Question: Well to show you the problem I will simply show you an screenshot:

The Problem is that there is an horizontal scrolling bar, but i want that if the text is longer in one cell, that the text just makes a new line and the cell gets bigger.
Here you can see the markup of that table. I am using the latest bootstrap version
'''
<article class="col-lg-9 col-md-9 col-sm-9 pull-right">
<table class="table table-striped table-condensed">
<thead>
<tr>
<td>Room</td>
<td>Player</td>
<td>Text</td>
</tr>
</thead>
<tbody>
<?php
$chatLog = new ChatLogParser('C:\AtWar\Service\Logs4-01-29_chat.log');
$logs = $chatLog->parseToObject();
foreach($logs AS $log)
{
echo "<tr><td>".$log[0]."</td><td><strong>".$log[1]."</strong></td><td>".$log[2]."</td></tr>";
}
?>
</tbody>
</table>
</article>
'''
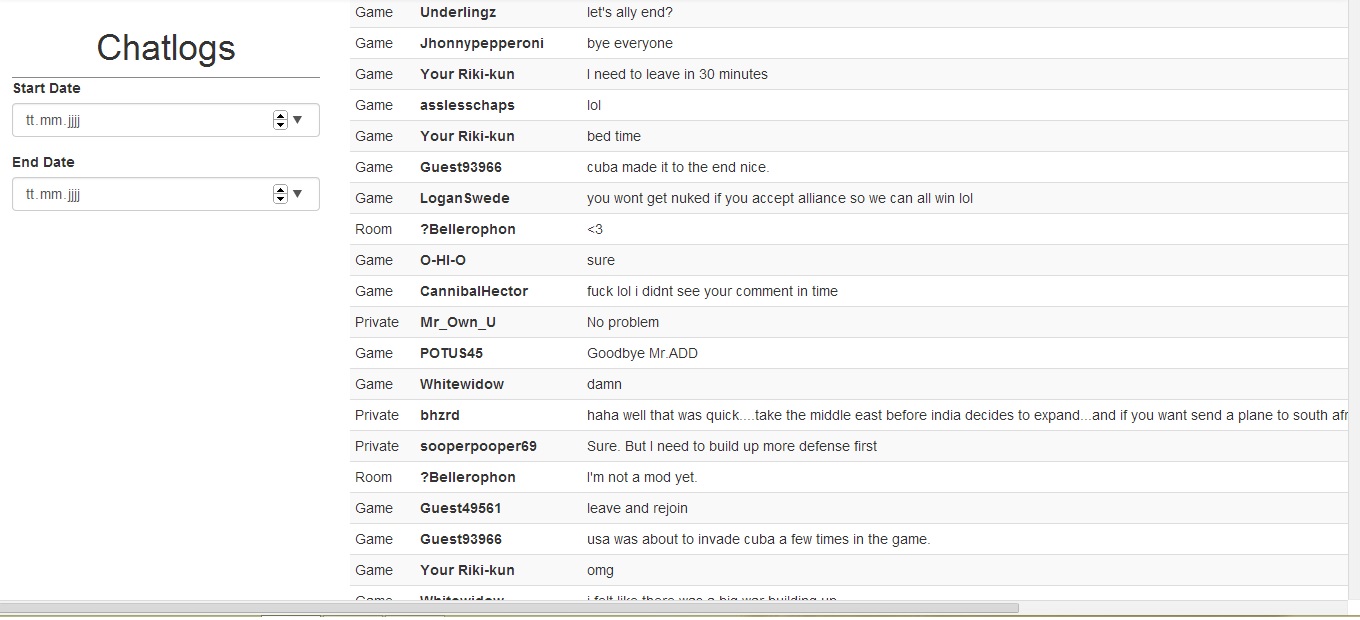
Answer: Check if you have 'white-space: nowrap' on the cells. If so change\override it to 'white-space: normal'